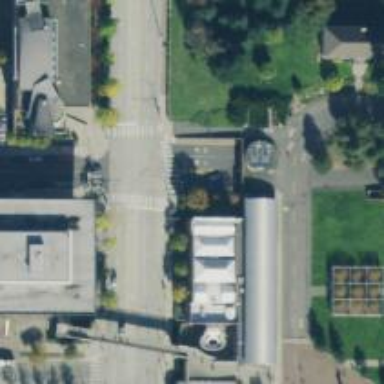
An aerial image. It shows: Secondary road with separate asphalt sidewalk.